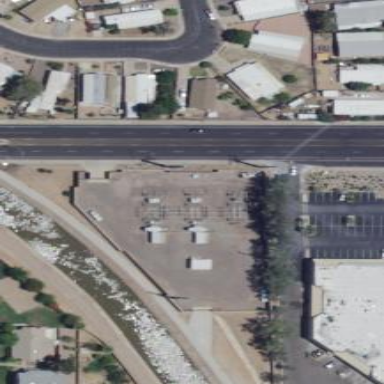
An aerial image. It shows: Outdoor power substation surrounded by fence. The substation operates at the distribution level.